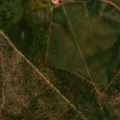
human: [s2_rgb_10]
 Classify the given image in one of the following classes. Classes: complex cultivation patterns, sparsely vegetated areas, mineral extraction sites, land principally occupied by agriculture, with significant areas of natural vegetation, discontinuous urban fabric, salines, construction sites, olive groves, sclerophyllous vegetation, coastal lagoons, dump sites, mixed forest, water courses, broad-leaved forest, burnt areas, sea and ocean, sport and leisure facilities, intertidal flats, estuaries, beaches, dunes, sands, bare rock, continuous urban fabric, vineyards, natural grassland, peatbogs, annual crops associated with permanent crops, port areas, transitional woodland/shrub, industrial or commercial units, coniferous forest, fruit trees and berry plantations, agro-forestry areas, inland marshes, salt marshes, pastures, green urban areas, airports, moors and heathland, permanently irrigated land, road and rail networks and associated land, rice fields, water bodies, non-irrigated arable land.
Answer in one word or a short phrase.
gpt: continuous urban fabric